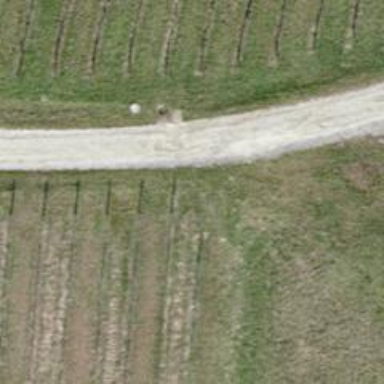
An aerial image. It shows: Pebblestone track with grade2 tracktype.